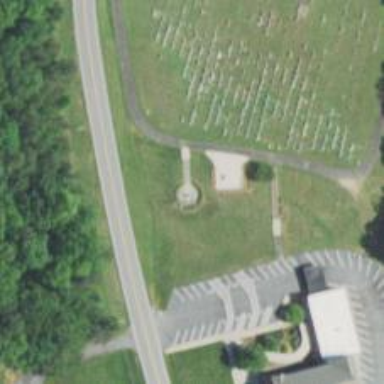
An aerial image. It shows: Memorial site with historic significance.